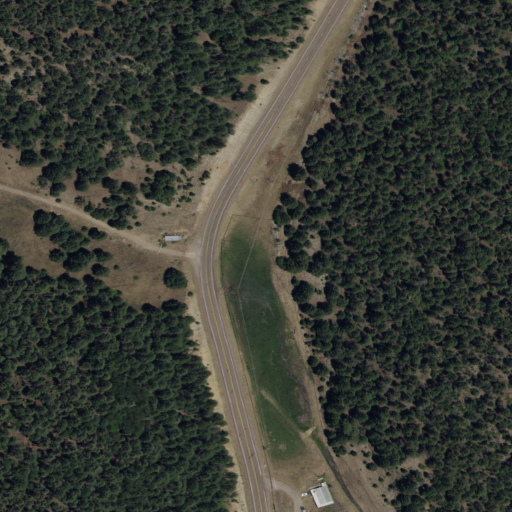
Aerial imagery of valley in New Mexico named Fenimore Canyon containing evergreen forest, open development, shrub, and grassland